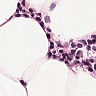
Metastatic tissue present: no